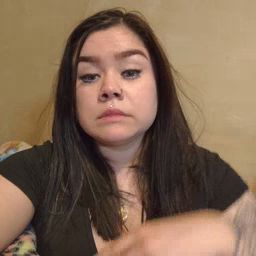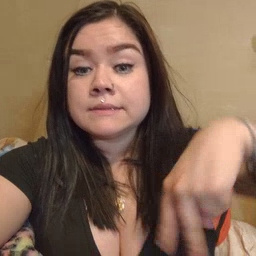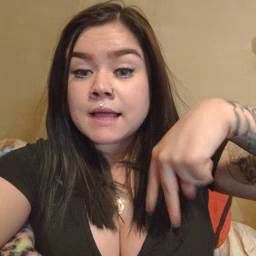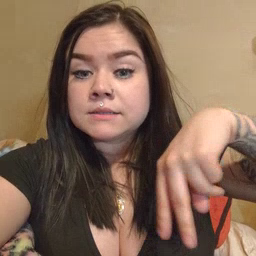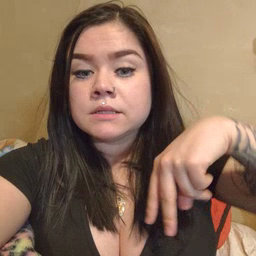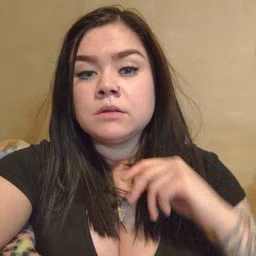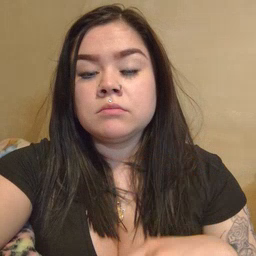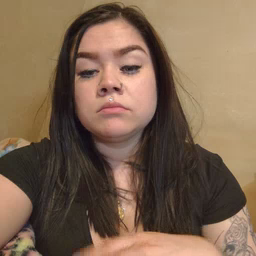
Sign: dance